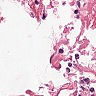
Metastatic tissue present: no